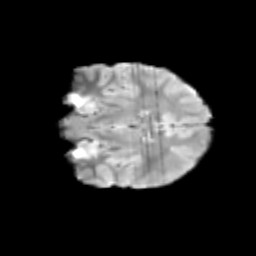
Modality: T2w
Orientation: coronal
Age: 10
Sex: male
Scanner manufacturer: siemens
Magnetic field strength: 3 T
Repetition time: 3.8 s
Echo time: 0.07 s